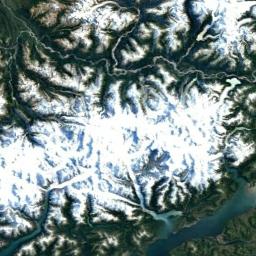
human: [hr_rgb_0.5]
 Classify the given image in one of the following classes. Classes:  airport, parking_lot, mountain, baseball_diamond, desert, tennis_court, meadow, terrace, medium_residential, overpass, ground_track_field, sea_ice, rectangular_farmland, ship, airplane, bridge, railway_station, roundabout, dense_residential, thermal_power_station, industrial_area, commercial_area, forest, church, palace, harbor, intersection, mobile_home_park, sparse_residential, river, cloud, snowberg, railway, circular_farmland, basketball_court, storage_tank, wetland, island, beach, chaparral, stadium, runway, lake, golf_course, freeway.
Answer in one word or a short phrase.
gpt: snowberg